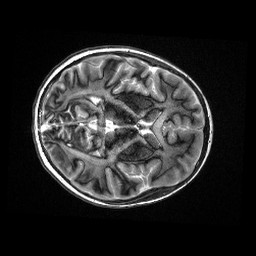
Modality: MP2RAGE
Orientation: axial
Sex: female
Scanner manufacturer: siemens
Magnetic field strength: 3 T
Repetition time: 5 s
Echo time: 0.00368 s